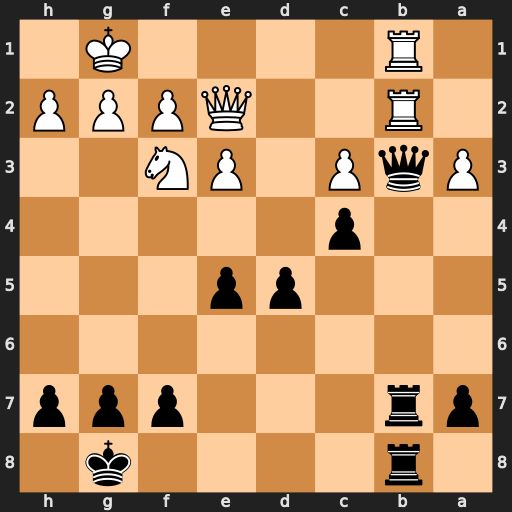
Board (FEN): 1r4k1/pr3ppp/8/3pp3/2p5/PqP1PN2/1R2QPPP/1R4K1
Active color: b
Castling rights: -
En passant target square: -
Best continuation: Qxb2 Rxb2 Rxb2